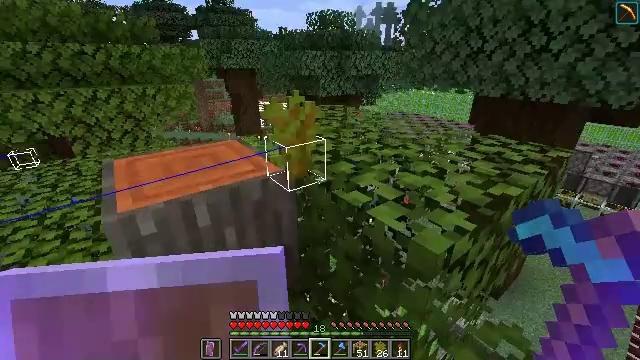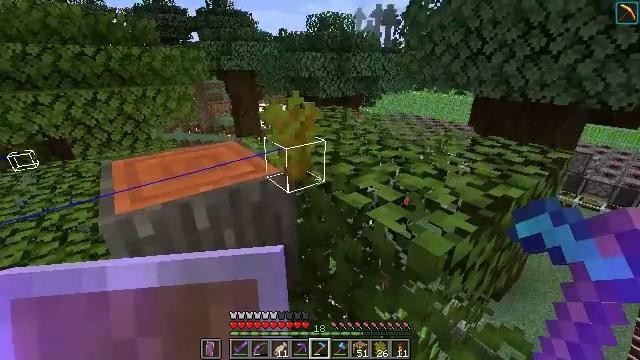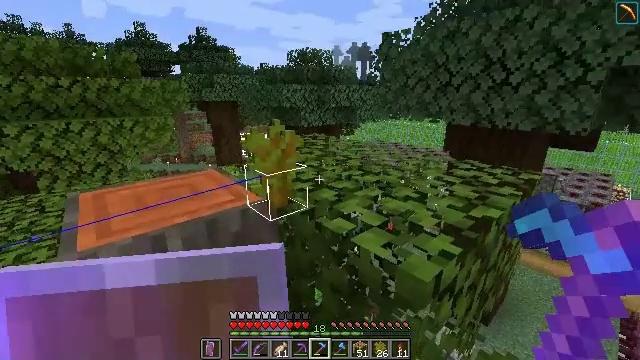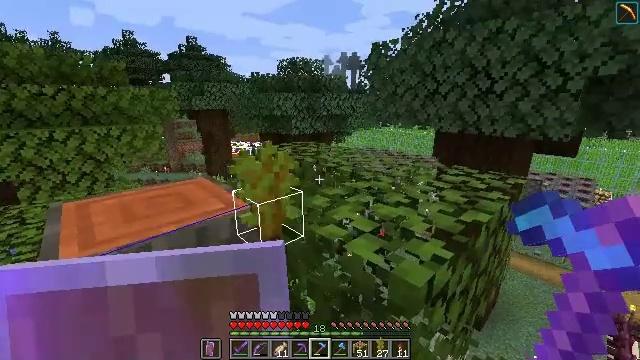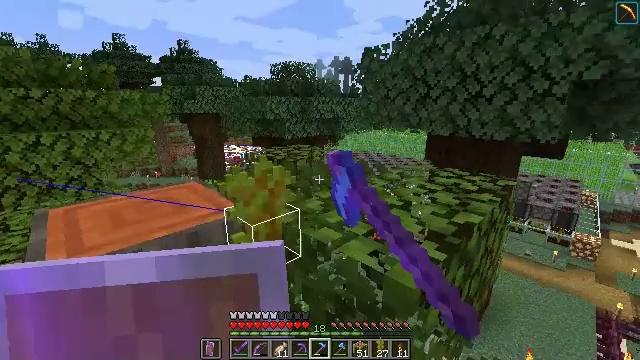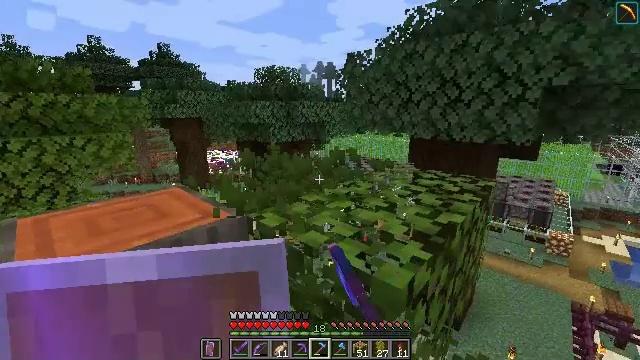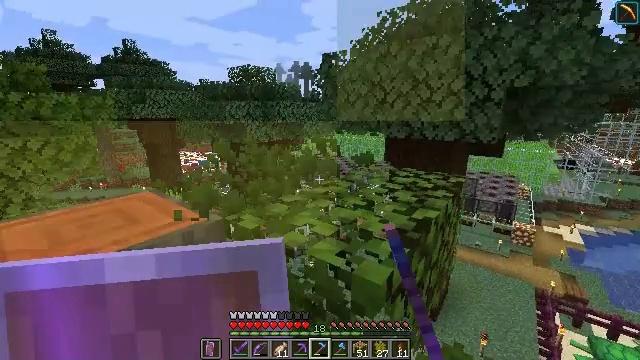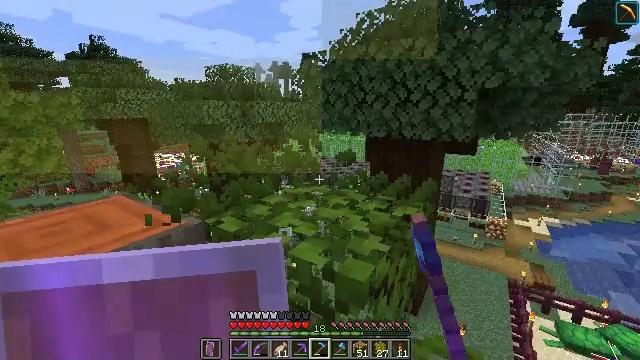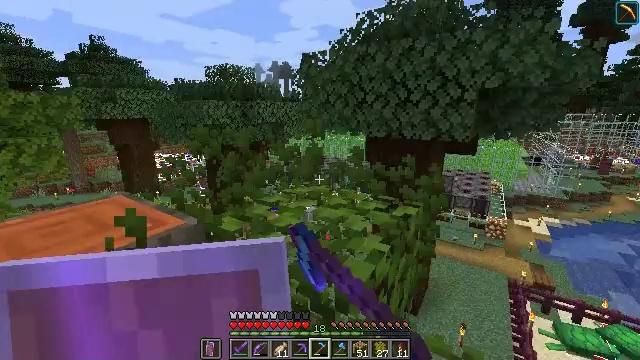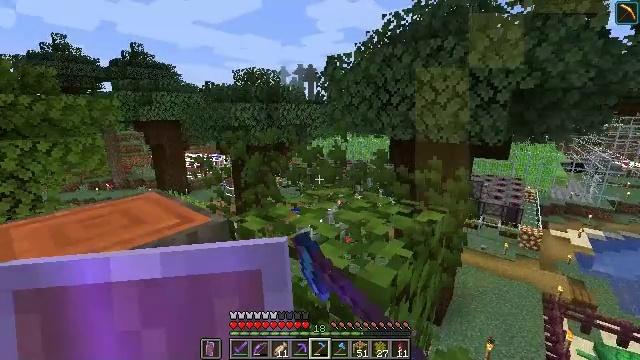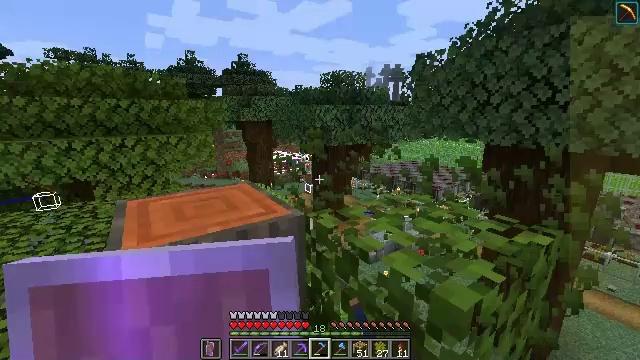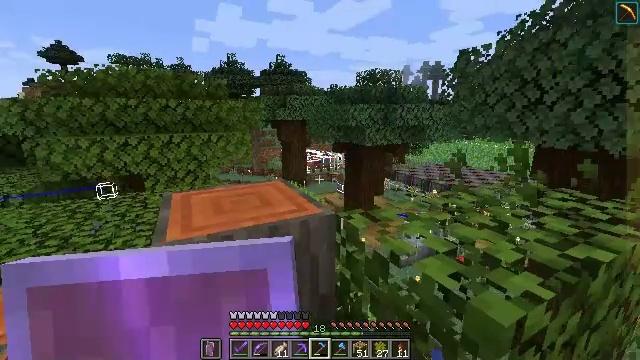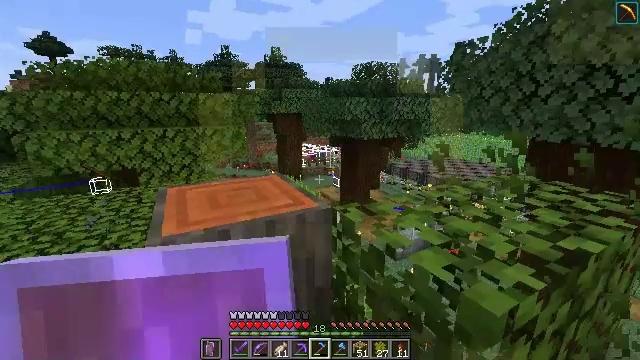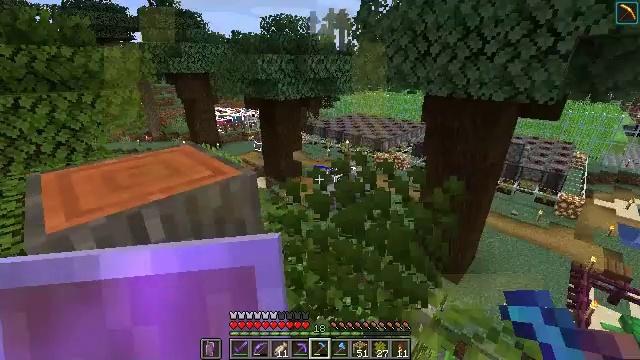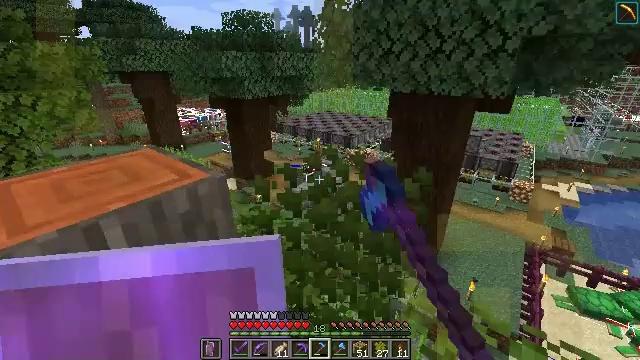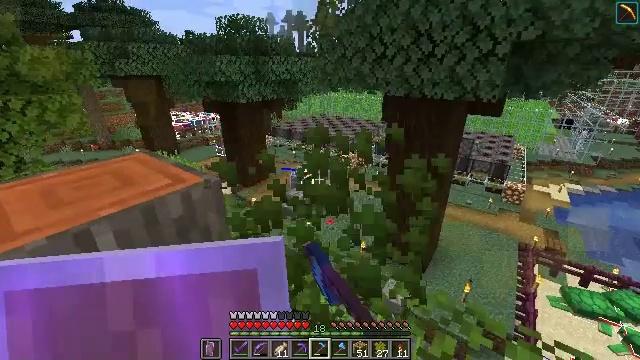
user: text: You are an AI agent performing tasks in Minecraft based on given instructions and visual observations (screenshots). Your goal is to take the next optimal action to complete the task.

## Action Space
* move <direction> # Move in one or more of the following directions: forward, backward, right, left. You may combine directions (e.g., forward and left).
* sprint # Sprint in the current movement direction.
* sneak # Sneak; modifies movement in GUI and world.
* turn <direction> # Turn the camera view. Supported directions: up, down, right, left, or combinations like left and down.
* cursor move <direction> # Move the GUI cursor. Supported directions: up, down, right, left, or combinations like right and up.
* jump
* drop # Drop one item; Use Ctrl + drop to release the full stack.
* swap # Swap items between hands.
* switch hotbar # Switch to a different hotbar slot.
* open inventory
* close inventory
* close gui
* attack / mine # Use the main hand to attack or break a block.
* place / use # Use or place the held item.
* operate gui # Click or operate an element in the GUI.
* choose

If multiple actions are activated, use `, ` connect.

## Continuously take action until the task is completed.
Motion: motion action
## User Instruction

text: Trim the tree by mining the acacia leaves.
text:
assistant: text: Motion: no_op
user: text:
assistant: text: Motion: turn right and up
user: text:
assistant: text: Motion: turn right and up, attack / mine
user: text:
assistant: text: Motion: turn right, attack / mine
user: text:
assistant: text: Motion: turn right, attack / mine
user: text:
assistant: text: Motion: turn right, attack / mine
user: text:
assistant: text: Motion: turn right, attack / mine
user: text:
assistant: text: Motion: attack / mine
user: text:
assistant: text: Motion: turn left, attack / mine
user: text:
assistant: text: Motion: turn left, attack / mine
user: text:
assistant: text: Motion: turn left, attack / mine
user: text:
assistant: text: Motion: turn down, attack / mine
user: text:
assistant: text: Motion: turn right and down, attack / mine
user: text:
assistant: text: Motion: turn right, attack / mine
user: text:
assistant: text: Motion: turn right, attack / mine
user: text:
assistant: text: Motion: turn right and up, attack / mine
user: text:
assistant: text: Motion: turn right and up, attack / mine
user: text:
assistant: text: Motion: turn right, attack / mine
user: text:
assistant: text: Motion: turn right, attack / mine
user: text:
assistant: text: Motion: attack / mine
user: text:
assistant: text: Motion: attack / mine
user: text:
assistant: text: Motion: turn left
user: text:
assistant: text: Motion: turn left
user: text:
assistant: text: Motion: turn left
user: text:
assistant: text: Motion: turn left and down
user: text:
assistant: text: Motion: move forward, turn left and down
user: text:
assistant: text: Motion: move forward, turn left and down
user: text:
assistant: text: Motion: move forward, turn left and down
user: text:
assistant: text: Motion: move forward, turn left and down
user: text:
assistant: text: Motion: turn left and down